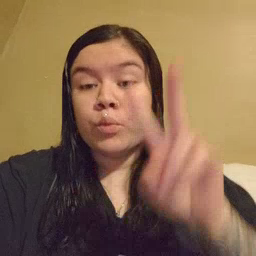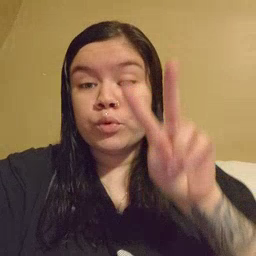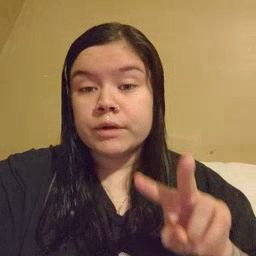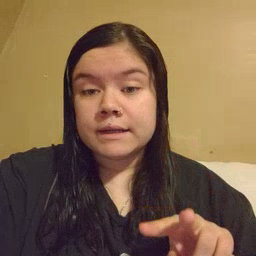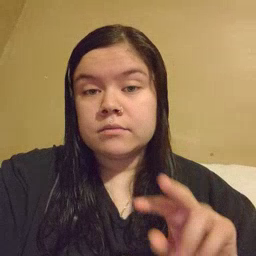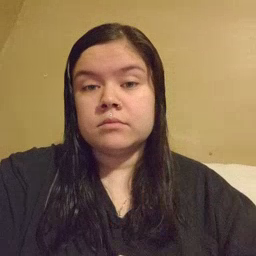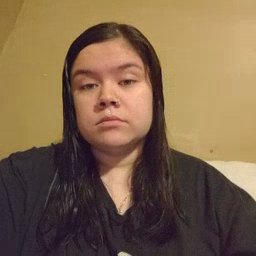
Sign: read